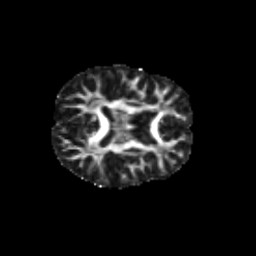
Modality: FA
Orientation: axial
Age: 12
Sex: female
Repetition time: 9.512 s
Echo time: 0.089 s